Brain MRI, t1w sequence, axial 2D slice.
Patient: age 34, sex M, weight 90 kg, height 1.9 m
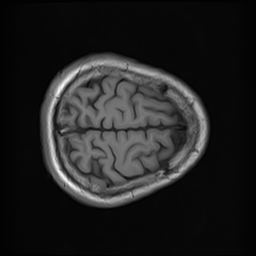